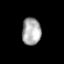
Tissue: prostate
Cell type: T cells
Senescence score: 0.8456
Nuclear area (px): 505
Mean DAPI intensity: 171.614